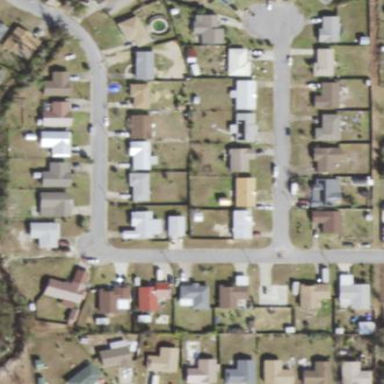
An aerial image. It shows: Residential area composed of single-family homes.